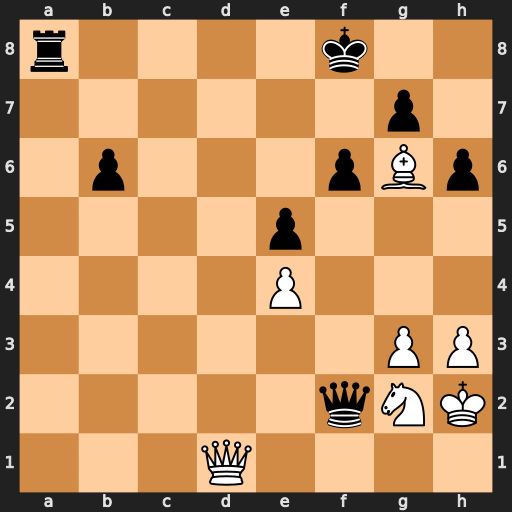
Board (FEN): r4k2/6p1/1p3pBp/4p3/4P3/6PP/5qNK/3Q4
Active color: w
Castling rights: -
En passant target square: -
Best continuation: Qd6+ Kg8 Qd5+ Kh8 Qxa8#